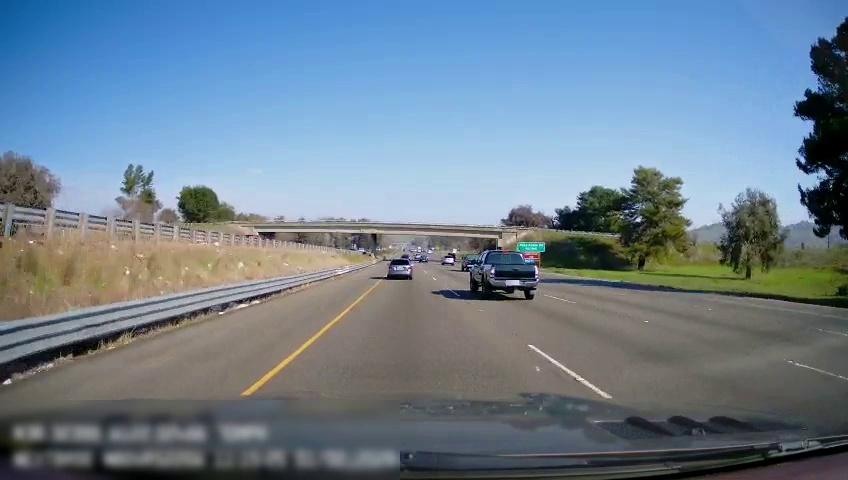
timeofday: Day
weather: Sunny
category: Drivable Space
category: Vehicles | Car
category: Vehicles | Truck
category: Vehicles | SUV
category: Vehicles | Truck
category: Vehicles | SUV
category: Lanes | Current Lane
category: Lanes | Current Lane
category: Lanes | Alternate Lane
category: Lanes | Alternate Lane
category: Lanes | Alternate Lane
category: Traffic | Signs
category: Traffic | Signs